Interaction volume radius: 10 \u00c5
Interaction volume height: 15 \u00c5
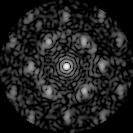
Disorder parameter: 0.5414